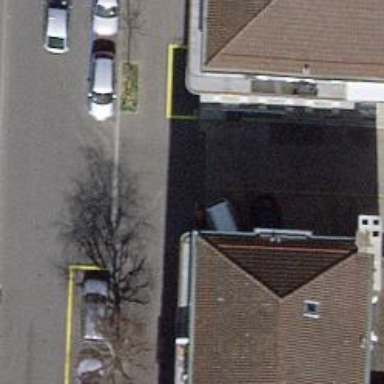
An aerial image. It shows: Lift gate barrier.